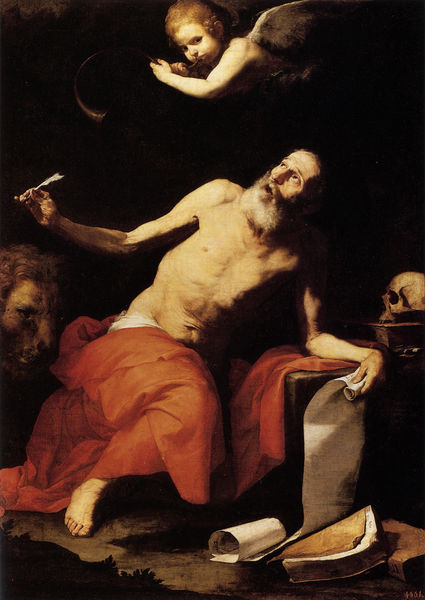
Titel: Der Heilige Hieronymus mit Engel
Künstler: Jusepe de Ribera
Standort: Sankt Petersburg
Institution: Eremitage
Schlagwörter: akt, dunkel, feder, flügel, fuß, gemälde, gott, hand, haut, kopf, mann, nackt, schatten, umhang, sitzen, braun, brust, dunkelbraun, grau, hell, licht, mund, orange, schwarz, szene, tisch, weiss, blick, gras, rot, tier, tuch, weg, malerei, alt, bart, arm, augen, barock, bibel, gesicht, inkarnat, mensch, schädel, tod, vollbart, horn, hände, portrait, öl, gräser, boden, gewand, haare, musik, kontrast, engel, helldunkel, putte, putto, mähne, spanien, schrift, bücher, papier, düster, alter mann, farbe, schemel, angst, finster, musikinstrument, bauch, faltenwurf, aufstützen, oberkörper, oben, fleisch, vanitas, memento mori, alter, antike, erschrecken, buch, furcht, schrecken, löwenkopf, rolle, pergament, totenkopf, papierrolle, schreiben, vision, erscheinung, heiliger, schriftrolle, löwe, chiaroscuro, fanfare, schreiber, erstaunt, posaune, totenschädel, brau, zink, gehäuse, eingebung, schreck, schriftrollen, trompete, markus, eremit, überrascht, hieronymus, papyrus, memento, apostel, erstaunen, erschrocken, evangelist, wiß, matthäus, aufblicken, caravaggio, überraschung, manuskript, kirchenvater, hieronnymus, carravaggio, ribera, rott, inkanat, buch rolle, evangelistensymbol, fl gel, löwer, rotula, rotulus, schäder, scriber, fllügel